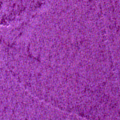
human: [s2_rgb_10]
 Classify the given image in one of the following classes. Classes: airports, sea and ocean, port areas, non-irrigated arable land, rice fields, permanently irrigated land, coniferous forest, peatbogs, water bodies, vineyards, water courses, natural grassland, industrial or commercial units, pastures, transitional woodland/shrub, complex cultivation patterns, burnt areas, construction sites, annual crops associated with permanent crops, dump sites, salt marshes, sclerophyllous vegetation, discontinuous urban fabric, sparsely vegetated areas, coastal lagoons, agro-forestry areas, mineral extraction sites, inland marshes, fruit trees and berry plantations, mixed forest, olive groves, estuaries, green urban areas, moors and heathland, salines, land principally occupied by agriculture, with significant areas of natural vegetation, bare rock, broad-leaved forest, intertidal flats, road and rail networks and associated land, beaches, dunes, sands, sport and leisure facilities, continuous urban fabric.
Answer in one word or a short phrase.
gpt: sea and ocean